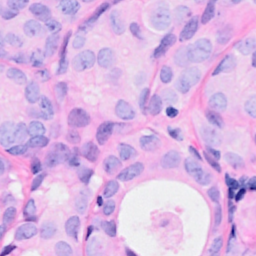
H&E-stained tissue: Breast